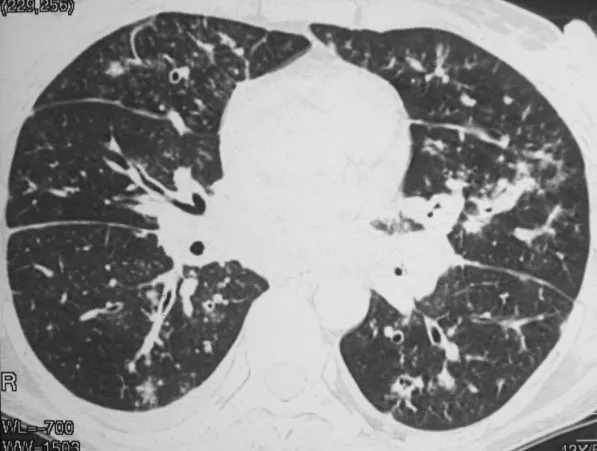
HRCT scan obtained with lung window shows diffuse peribronchovascular thickening and small nodules bilaterally. There are also nodules in the fissures and interlobular septal thickening.
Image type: radiology (ct)